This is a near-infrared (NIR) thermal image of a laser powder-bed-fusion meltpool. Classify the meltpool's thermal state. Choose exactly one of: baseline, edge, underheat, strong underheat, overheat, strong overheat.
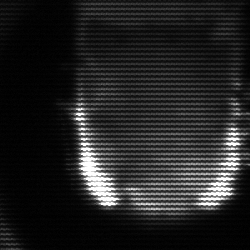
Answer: baseline